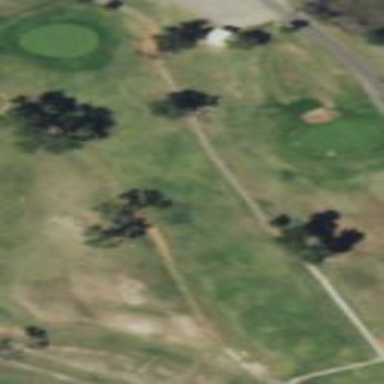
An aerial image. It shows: Golf rough area.